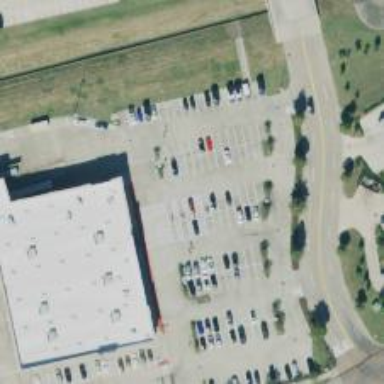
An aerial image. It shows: Parking space is available.